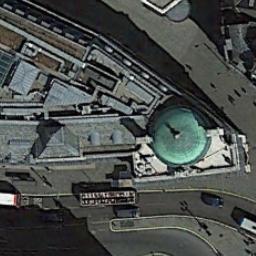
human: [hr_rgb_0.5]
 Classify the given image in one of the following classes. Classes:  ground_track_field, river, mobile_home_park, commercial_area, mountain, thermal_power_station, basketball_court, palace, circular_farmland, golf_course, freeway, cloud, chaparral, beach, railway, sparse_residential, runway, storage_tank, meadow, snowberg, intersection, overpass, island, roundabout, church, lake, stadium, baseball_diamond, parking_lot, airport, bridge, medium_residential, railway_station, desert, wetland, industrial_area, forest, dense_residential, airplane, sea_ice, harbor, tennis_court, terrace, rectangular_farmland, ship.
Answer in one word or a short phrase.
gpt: church